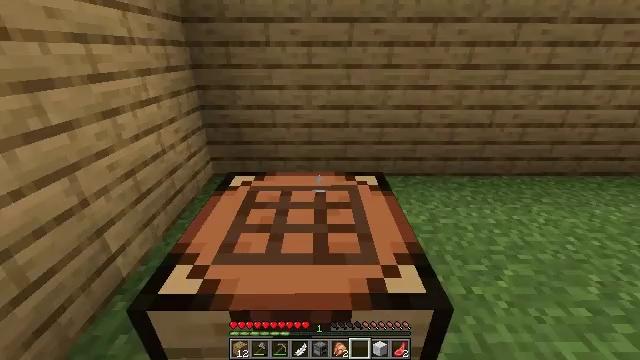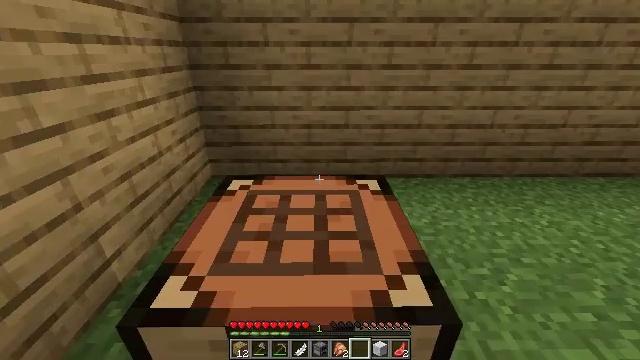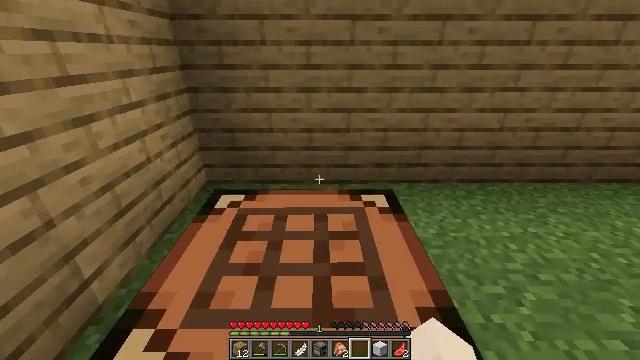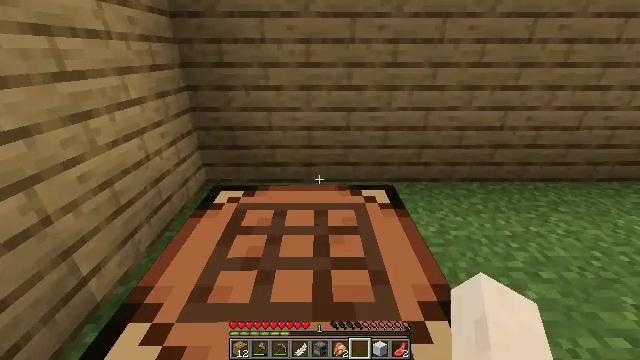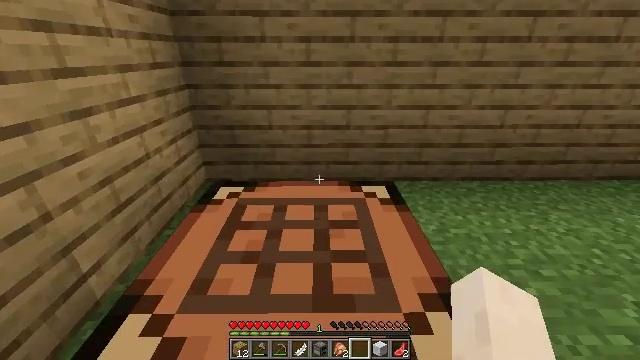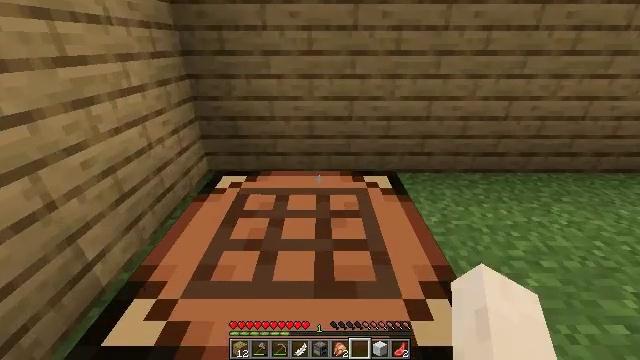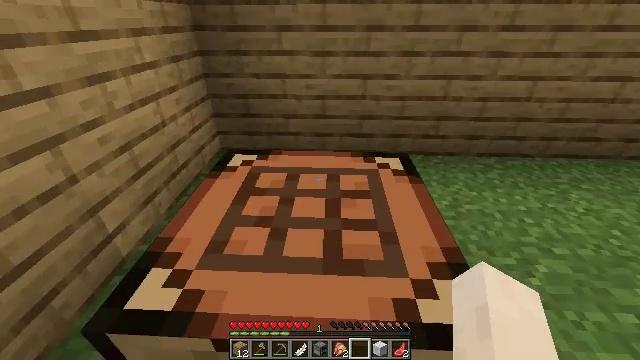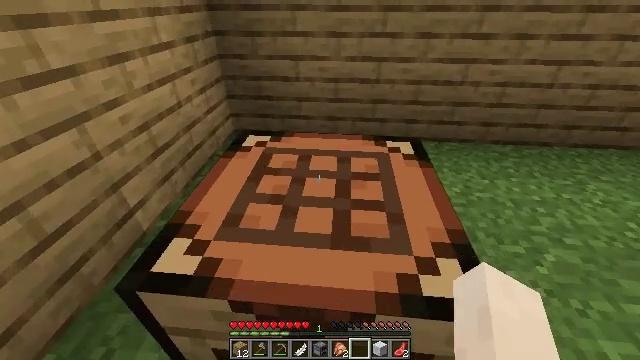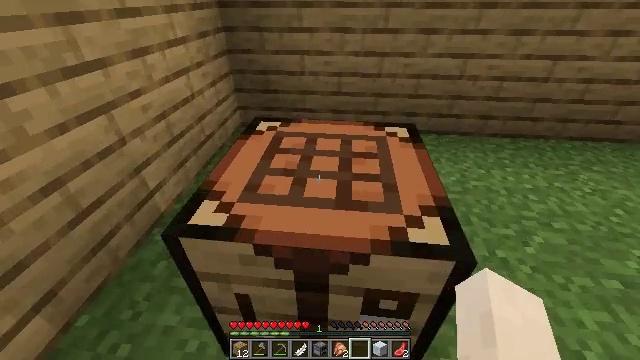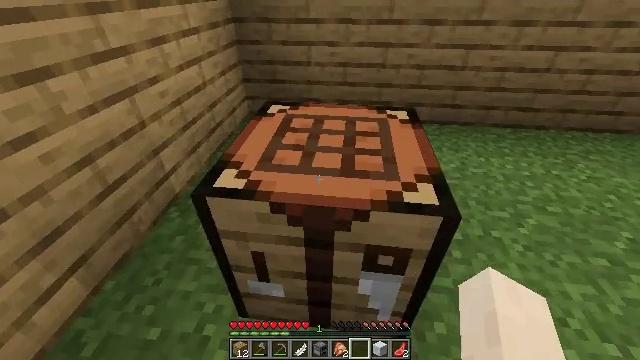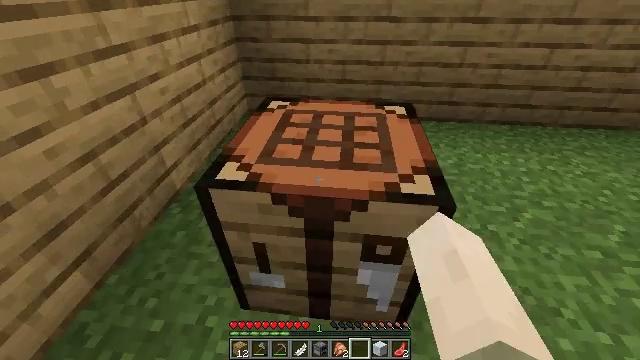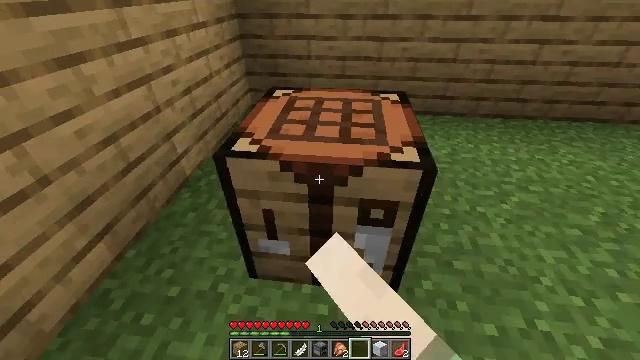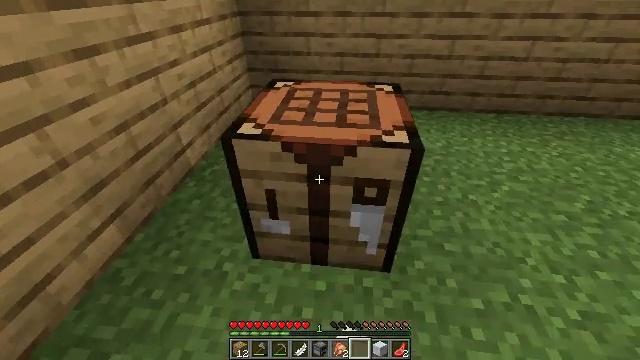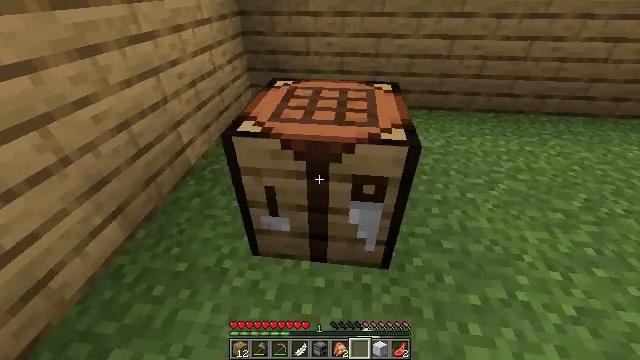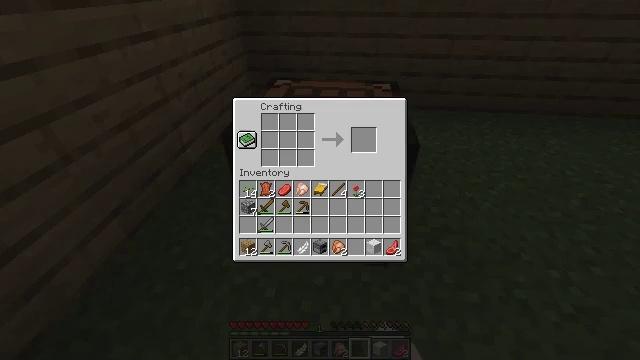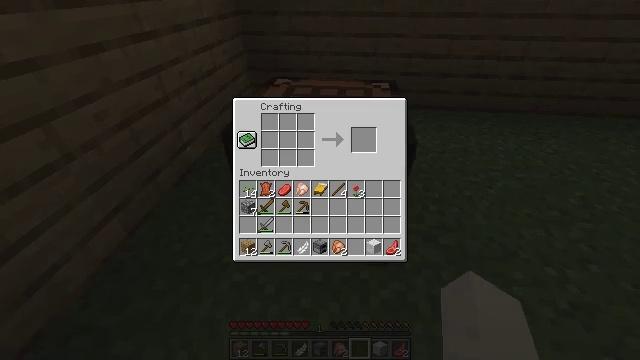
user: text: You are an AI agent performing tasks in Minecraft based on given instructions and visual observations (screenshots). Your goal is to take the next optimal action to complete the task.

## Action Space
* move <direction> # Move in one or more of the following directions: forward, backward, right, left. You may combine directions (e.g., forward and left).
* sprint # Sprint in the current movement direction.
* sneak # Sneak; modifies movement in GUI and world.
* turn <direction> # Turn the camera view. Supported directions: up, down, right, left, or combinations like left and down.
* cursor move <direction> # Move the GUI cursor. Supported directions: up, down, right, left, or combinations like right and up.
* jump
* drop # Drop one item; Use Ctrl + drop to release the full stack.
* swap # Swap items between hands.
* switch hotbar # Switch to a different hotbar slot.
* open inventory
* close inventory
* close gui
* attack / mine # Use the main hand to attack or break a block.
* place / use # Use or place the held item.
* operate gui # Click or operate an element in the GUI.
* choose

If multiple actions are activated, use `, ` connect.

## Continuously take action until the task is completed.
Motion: motion action
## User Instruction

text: Make an oak door using the crafting table.
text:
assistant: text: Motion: move forward
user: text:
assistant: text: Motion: move forward
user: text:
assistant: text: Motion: no_op
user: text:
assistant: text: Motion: no_op
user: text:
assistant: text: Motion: turn down
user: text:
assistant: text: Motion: turn left and down
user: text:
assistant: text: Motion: move back, turn left and down
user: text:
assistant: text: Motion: move back
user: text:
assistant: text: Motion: move back, turn left and down, use / place
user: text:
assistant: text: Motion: move back, use / place
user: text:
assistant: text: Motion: use / place
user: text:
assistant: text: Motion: no_op
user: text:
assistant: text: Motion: no_op
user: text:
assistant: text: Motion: open gui
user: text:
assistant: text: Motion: no_op
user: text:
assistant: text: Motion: no_op
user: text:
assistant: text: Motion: no_op
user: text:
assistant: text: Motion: cursor move left and up
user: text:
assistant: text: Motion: cursor move left and up
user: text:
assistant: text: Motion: no_op
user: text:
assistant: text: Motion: no_op
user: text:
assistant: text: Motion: no_op
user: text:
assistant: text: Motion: no_op
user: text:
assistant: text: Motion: no_op
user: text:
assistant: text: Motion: no_op
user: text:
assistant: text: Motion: no_op
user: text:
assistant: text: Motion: no_op
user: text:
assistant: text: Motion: no_op
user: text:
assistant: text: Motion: no_op
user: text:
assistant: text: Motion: no_op